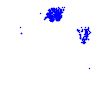
Particle: electron